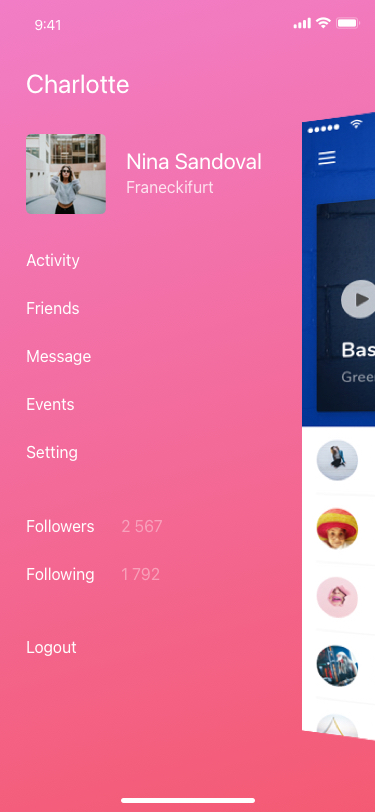
Text in this UI design:
Franeckifurt
Nina Sandoval
Charlotte
Followers
2 567
Activity
Friends
Message
Events
Setting
1 792
Following
Logout